Question: my very first question:
I've been trying to figure this out for a couple of days, but I got to the point I lost my patience.
The following are some code and my project structure.
how can I get 'getResources()' to work in eclipse and after being imported to jar?
Thanks for the help.
'''
public enum Icons {
XXX("src/resoruces/icons/xyz.png");
private ImageIcon icon;
Icons(String path) {
try {
// will fail miserably in eclipse and after exporting to jar
URL imageURL = getClass().getClassLoader().getResource(path);
icon = new ImageIcon(imageURL);
} catch (Exception e) {
// works like a char in eclipse and after creating the jar file
// with the files in the same directory
System.out.println("getResoruce() did not work");
icon = new ImageIcon(path);
}
}
'''

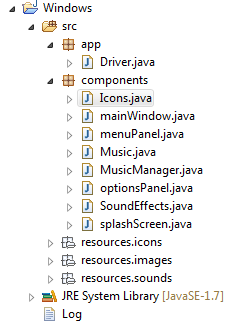
Answer: If the png files have been packaged into the JAR in the same locations as they are in the original src directory then
'''
XXX("resources/icons/xyz.png");
'''
should produce the right result.